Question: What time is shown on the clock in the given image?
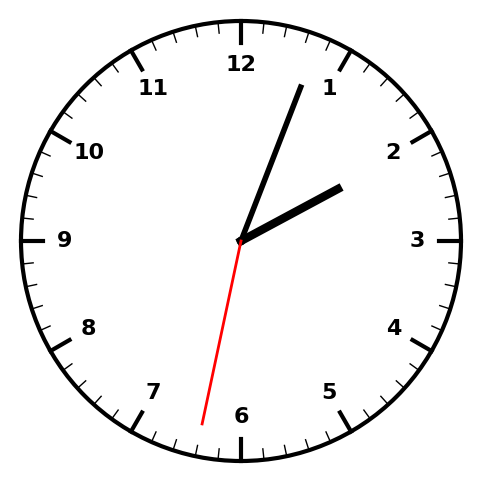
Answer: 02:03:32